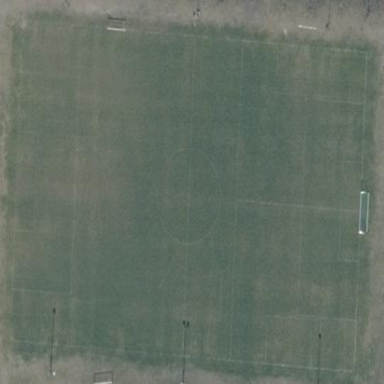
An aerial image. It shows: Soccer pitch with grass surface for leisure land.